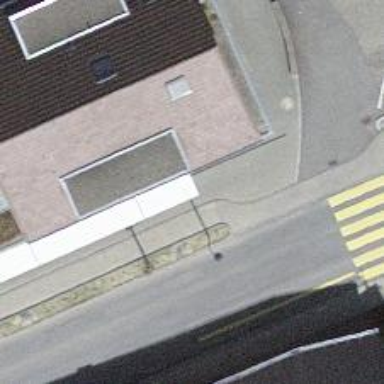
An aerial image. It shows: Post box.